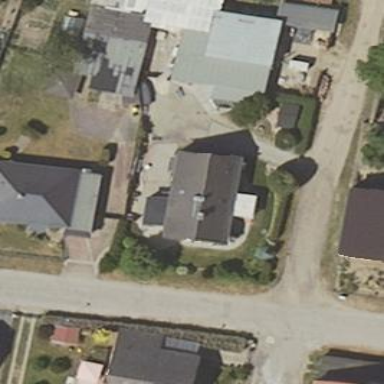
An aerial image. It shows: Simple house.